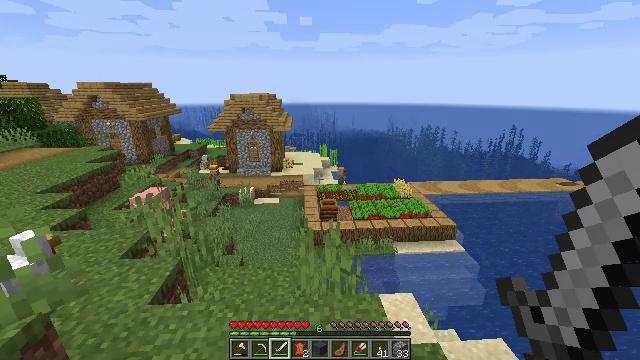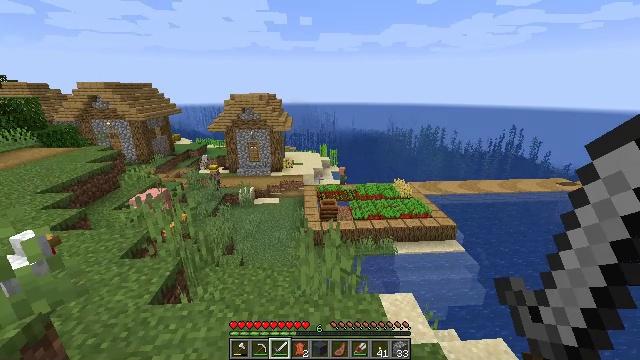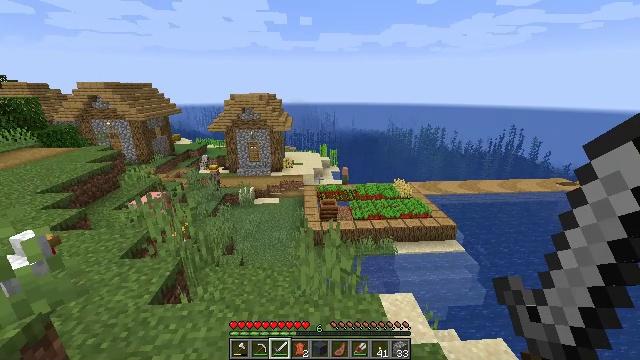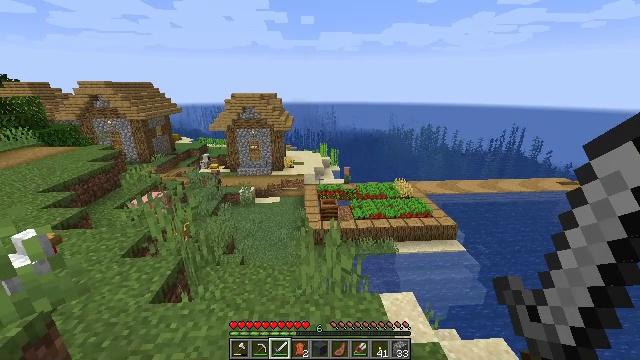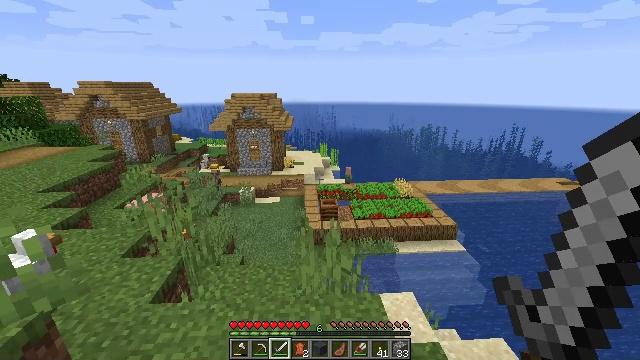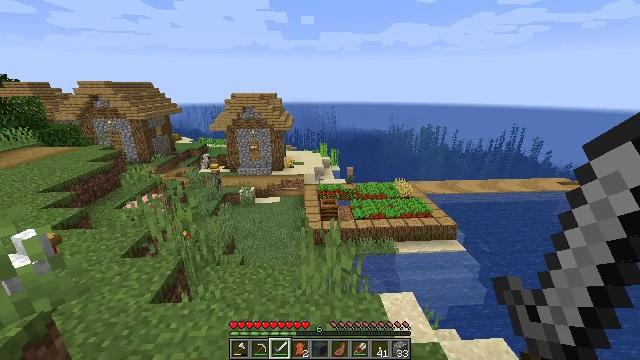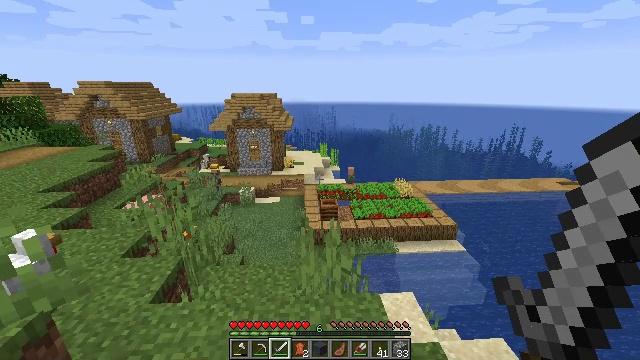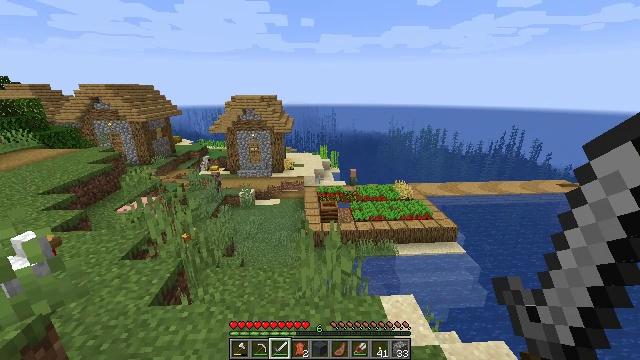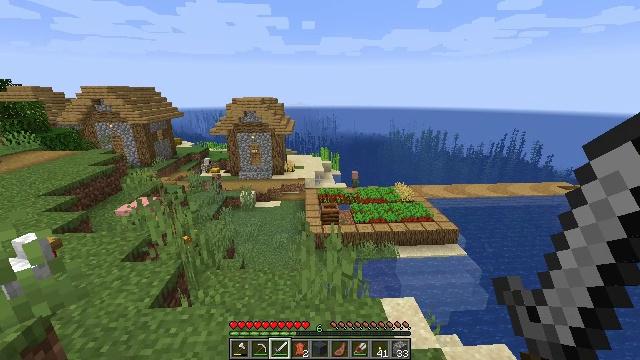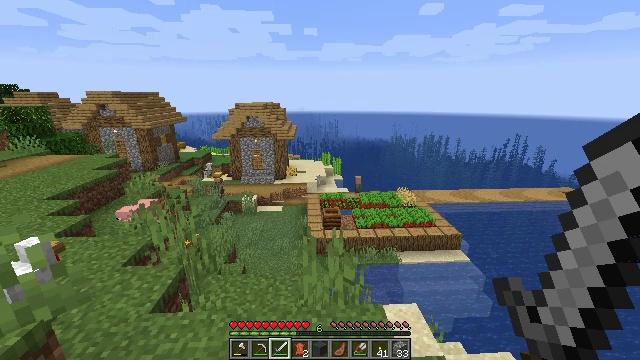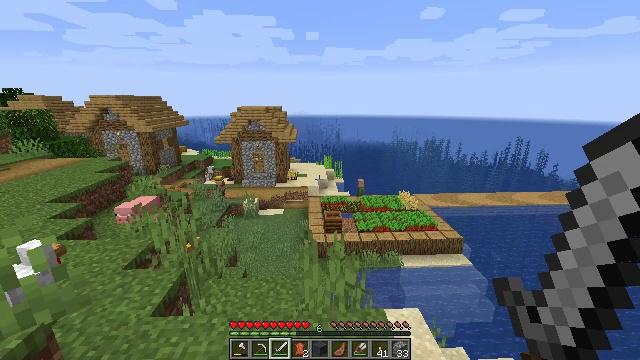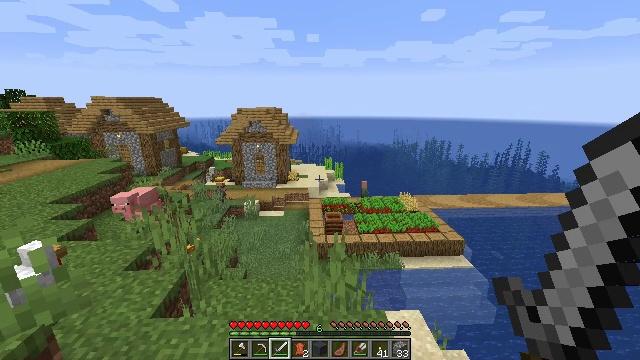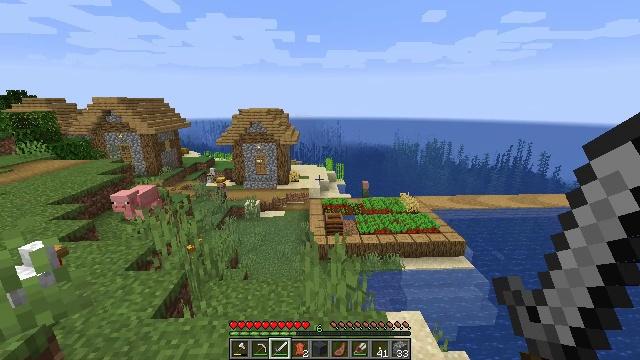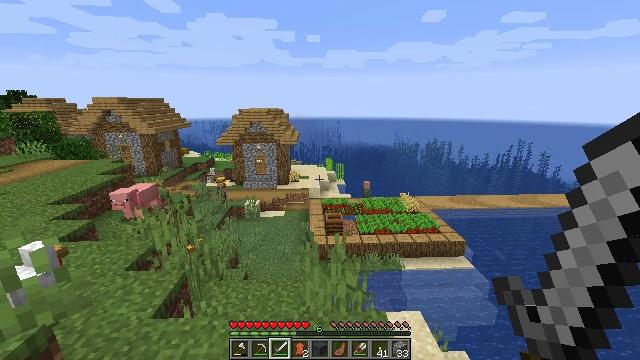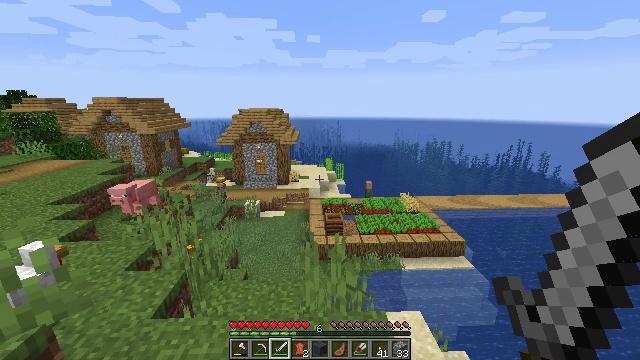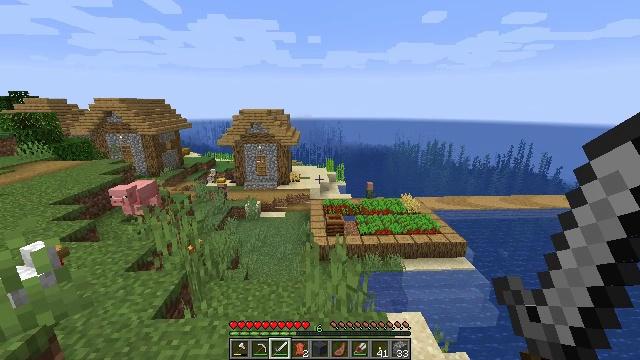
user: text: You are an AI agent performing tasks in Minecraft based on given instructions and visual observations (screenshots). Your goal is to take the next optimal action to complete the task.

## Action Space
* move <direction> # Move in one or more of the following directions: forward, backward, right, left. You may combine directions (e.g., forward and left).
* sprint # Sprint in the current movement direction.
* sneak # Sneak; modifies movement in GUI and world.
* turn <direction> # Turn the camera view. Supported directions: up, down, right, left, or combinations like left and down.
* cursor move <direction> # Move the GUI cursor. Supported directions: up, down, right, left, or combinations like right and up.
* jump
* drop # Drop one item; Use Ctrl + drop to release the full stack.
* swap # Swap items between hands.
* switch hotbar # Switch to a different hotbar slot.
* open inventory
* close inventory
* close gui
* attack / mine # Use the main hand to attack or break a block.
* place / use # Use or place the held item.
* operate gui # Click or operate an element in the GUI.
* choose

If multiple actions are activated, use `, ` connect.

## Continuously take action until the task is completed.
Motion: motion action
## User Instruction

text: Pull up beetroots from the soil.
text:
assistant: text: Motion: no_op
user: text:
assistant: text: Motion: no_op
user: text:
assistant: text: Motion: no_op
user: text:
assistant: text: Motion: no_op
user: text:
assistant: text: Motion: no_op
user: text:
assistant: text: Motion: no_op
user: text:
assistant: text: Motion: no_op
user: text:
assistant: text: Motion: no_op
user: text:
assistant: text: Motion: turn up
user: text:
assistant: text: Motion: no_op
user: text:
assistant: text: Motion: no_op
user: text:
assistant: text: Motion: no_op
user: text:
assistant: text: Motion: no_op
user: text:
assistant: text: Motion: no_op
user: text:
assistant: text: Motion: no_op
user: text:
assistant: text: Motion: no_op
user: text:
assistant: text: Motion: no_op
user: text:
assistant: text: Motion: no_op
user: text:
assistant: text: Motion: no_op
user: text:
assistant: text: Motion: no_op
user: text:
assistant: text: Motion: no_op
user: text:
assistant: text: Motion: no_op
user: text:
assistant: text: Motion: no_op
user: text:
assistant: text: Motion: no_op
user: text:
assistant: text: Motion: no_op
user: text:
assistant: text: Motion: turn left
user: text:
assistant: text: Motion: turn left
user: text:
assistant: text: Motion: turn left
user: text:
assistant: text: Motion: turn left
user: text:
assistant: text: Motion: turn left